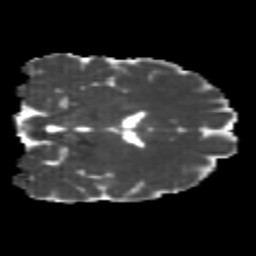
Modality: MD
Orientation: coronal
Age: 21
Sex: female
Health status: healthy
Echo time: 0.074 s